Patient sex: F
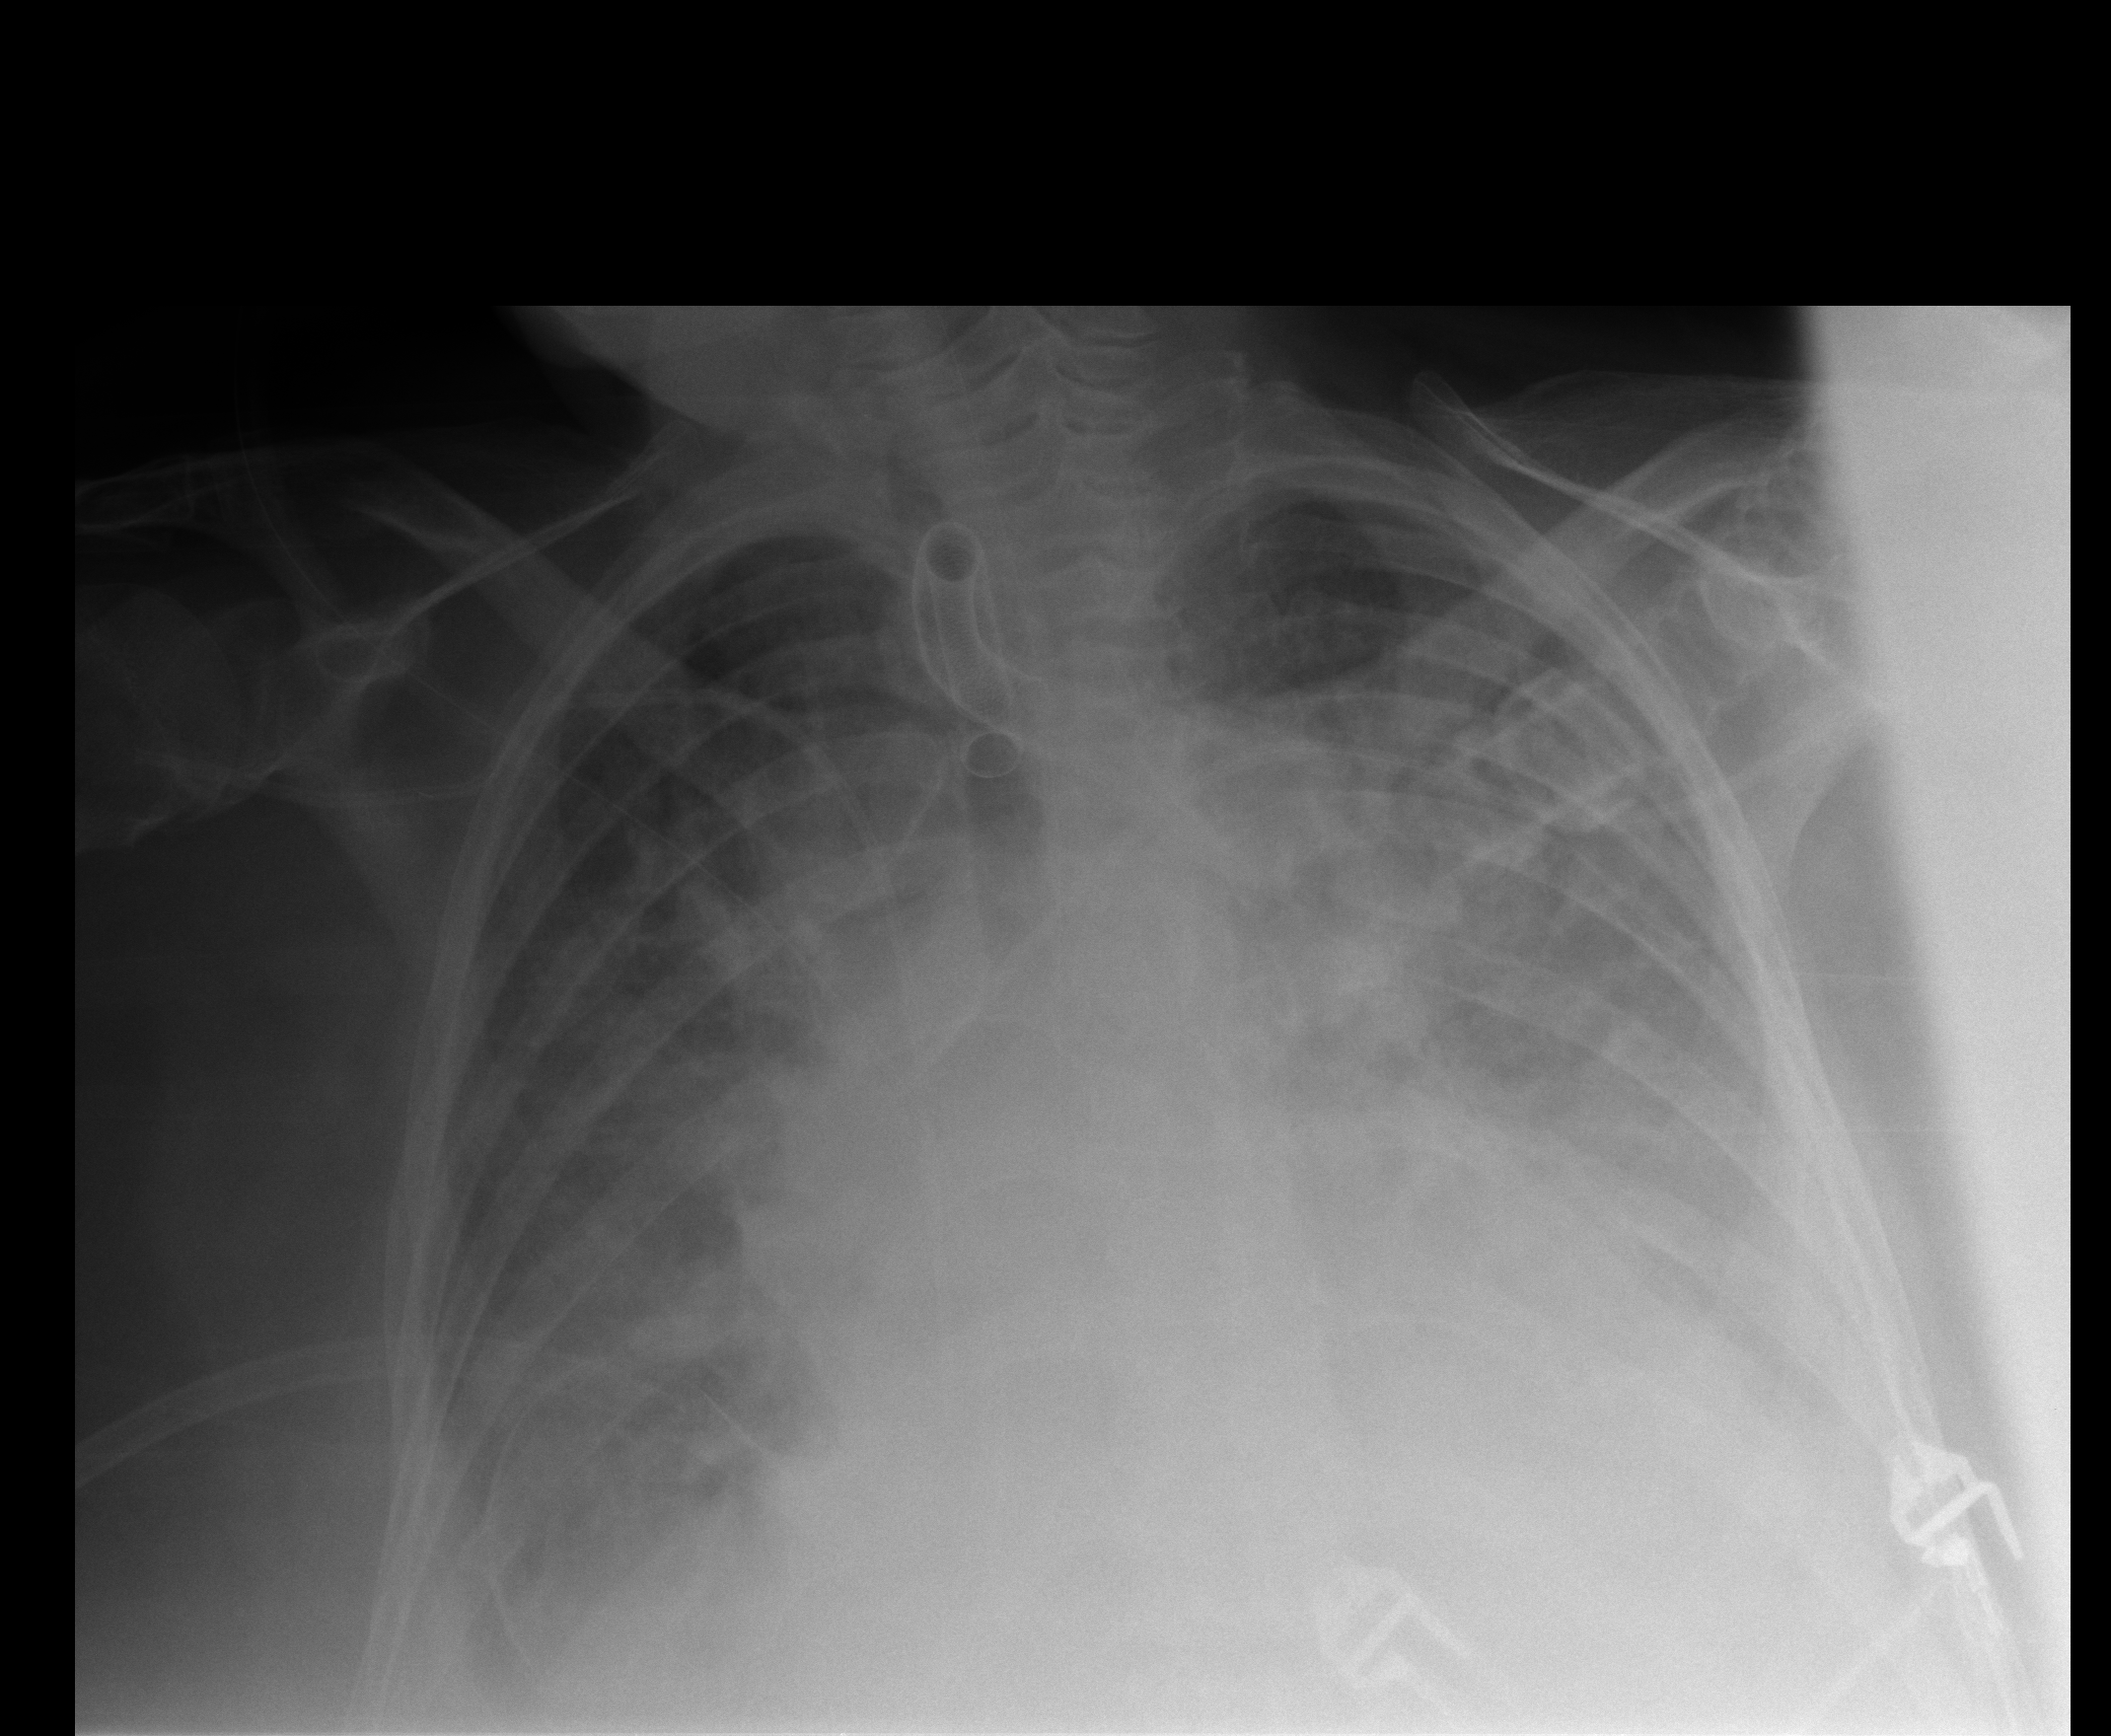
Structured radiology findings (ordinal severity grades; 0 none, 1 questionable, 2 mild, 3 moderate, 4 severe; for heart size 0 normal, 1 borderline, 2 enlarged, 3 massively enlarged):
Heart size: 3
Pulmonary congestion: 3
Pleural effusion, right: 2
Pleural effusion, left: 3
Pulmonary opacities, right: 2
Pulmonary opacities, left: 2
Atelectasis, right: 3
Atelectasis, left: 3